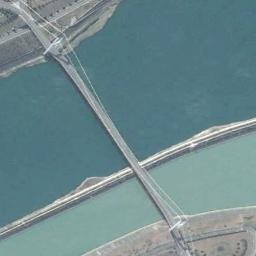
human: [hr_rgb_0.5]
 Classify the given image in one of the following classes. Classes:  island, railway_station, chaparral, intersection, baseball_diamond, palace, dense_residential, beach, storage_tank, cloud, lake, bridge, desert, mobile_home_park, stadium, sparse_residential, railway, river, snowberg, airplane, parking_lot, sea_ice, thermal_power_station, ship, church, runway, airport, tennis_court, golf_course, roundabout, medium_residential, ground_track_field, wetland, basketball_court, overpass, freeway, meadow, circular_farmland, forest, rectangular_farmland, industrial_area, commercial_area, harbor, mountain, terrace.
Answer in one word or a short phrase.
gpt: bridge